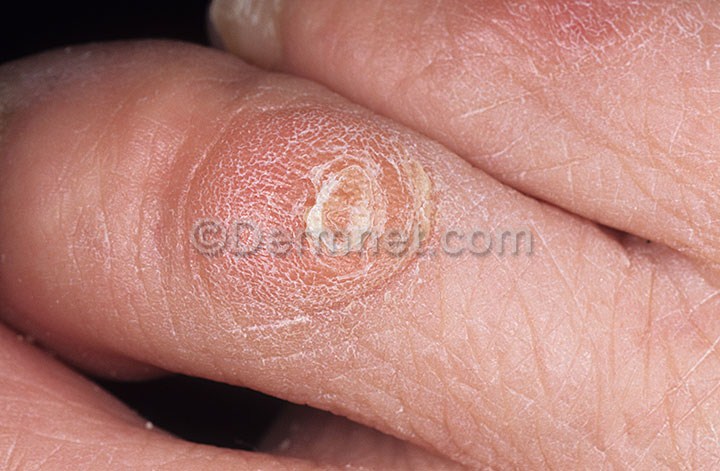
Disease: Warts Molluscum and other Viral Infections